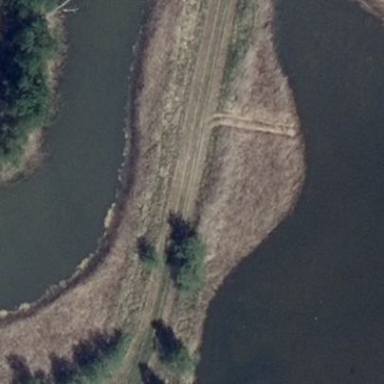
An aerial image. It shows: Reedbed wetland area.